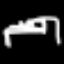
Label: bed